Question: So im working on a Hardware Inventory and I have a problem with my Relationships.
In my "item_view" layout i would like to select a type and then a brand that corresponds to the unique type ( i.e. if i select the type "Smartphone" it should show me all brands for Smartphones ). The attribute "type" is defined in a own table ( seen in the picture below ), such as brand ( model and designation are there too, but i've tried only the type-brand thing first - "testing db" ).
My problem is that if i try to access to the "type" table in the "item_view" layout, i can select a type but not a related brand ( ). I made a "pop-up menu" in the "item_brand" field and gave him values from "brand::brand" with "include only related values starting from: type" ( actually its "typ", but thats german for type - so ignore that ).
I think that should work, but i't doesn't. So i need help. thx.

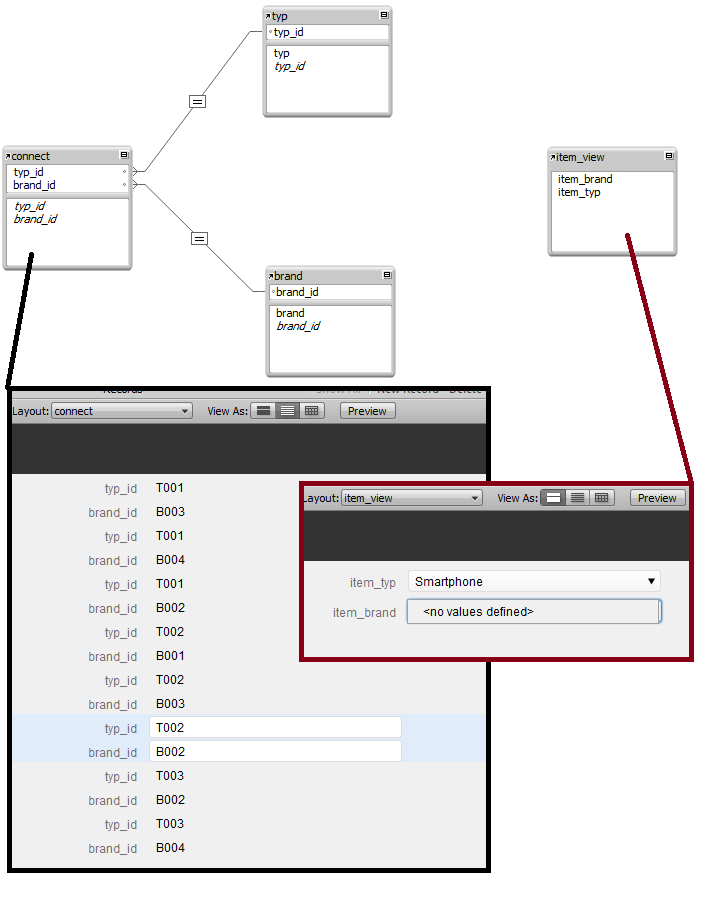
Answer: If you connect your 'item_view' table occurrence to your 'typ' table occurrence via the relationship:
'''
item_view::item_typ = typ::typ_id
'''
Which would look like this:
You should be able to create a value list using the 'brand' table that shows related records starting at 'typ':

This way, when you select a particular type, that 'typ' record can be used to look down the relationship
'''
typ -> connect -> brand
'''
to see all of the related brands. You can then attach that value list as a popup menu or dropdown list to the 'item_brand' field on your item_view layout to allow you to pick a related brand.

It should be noted that you're showing all text brand values, but all you're storing in the 'item_view' table is the ID of the brand you selected. The field names in your 'item_view' table should be 'type_id' and 'brand_id', because that's what you'd actually be storing in the fields.
You could create a similar value list for type to use the 'type_id' and 'type_name' so that when you're using a popup menu what you SEE is the 'typ::type' value but what you're STORING in the 'item_view' table is the 'typ::typ_id' value.
I Hope this helps!